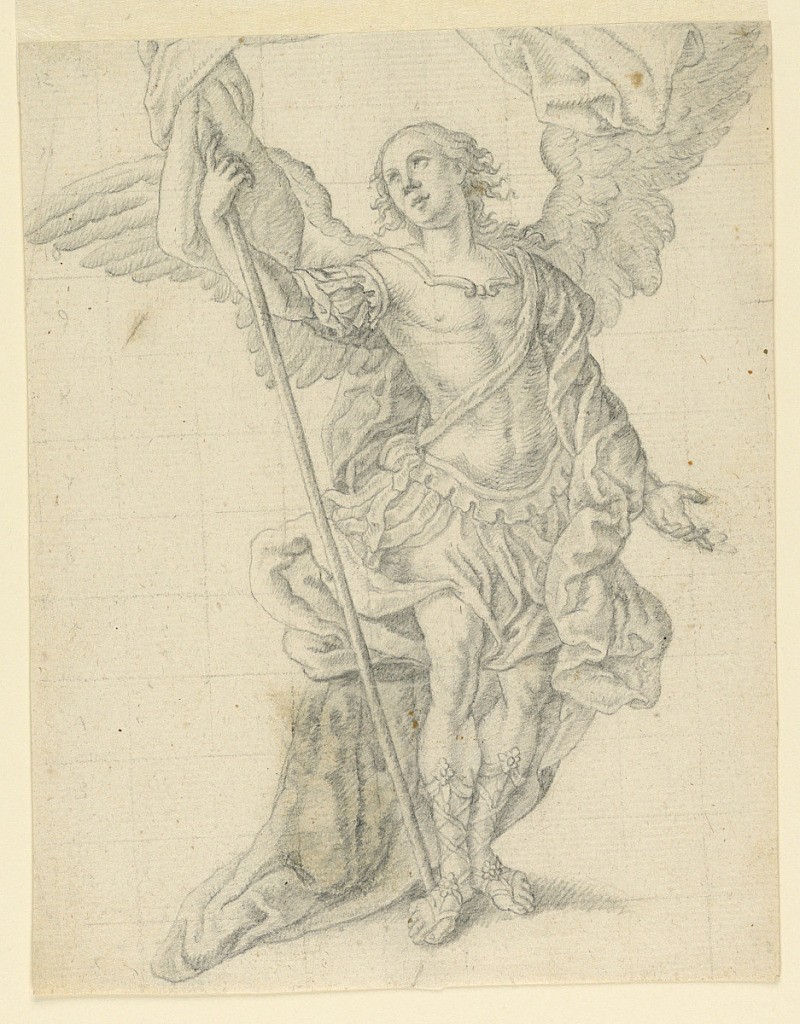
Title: Standing figure of the Archangel Gabriel
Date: ca. 1700
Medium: Graphite on paper
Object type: Drawing
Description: The Archangel Gabriel, seen frontally, his gaze directed to the upper left, and holding a banner standard in his right hand, while gesturing toward the ground with his left. Drawing squared off in graphite for enlargement.